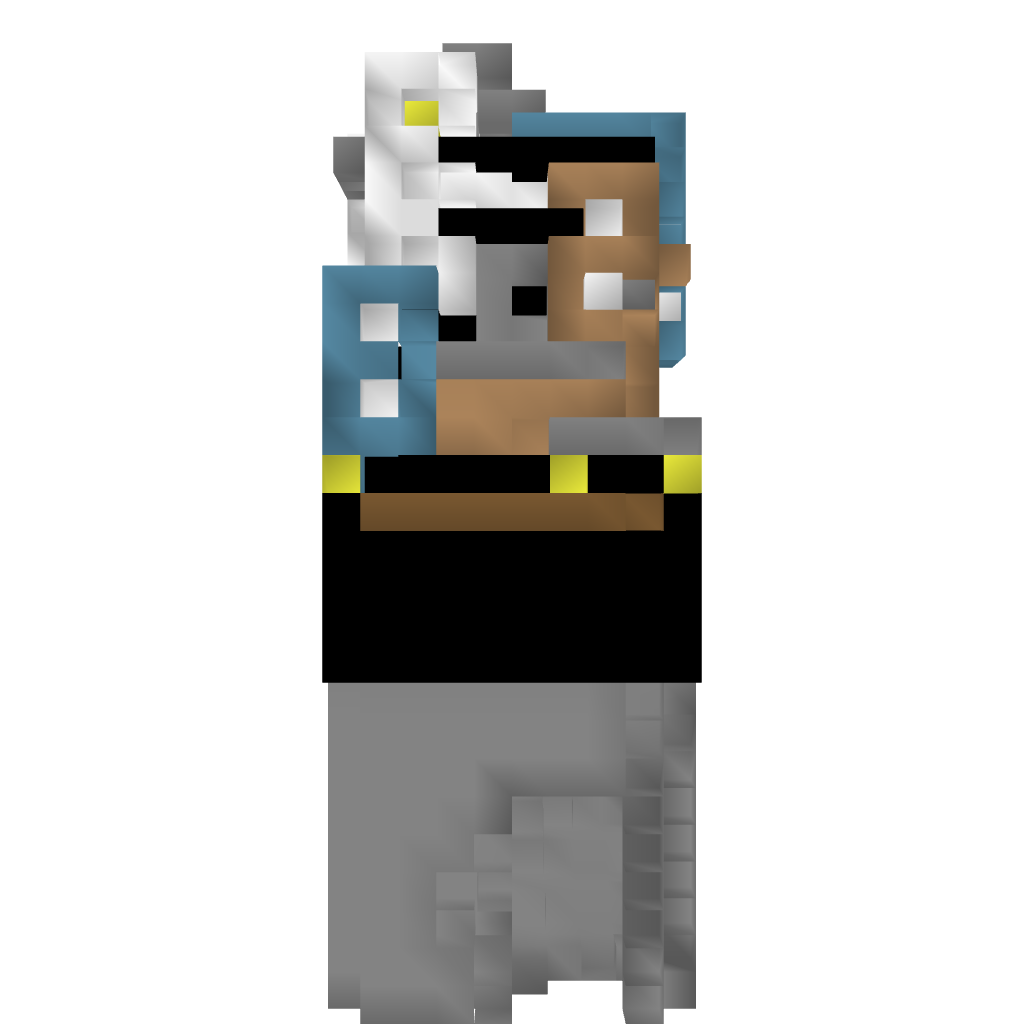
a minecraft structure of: Contemporary Survival Starter House bad low quality